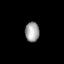
Tissue: lung
Cell type: Epithelial cells
Senescence score: 0.1869
Nuclear area (px): 273
Mean DAPI intensity: 161.659